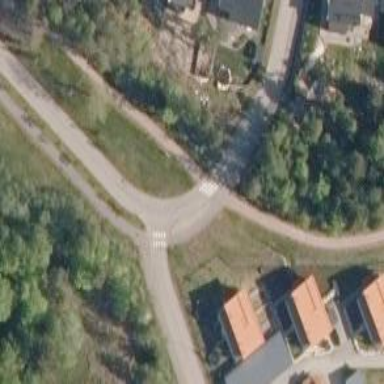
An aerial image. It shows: Marked road crossing.